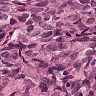
Metastatic tissue present: yes